Question: How might I make the 1, 2, 3 in CSS? This would be trivial if I just included an image, but I'm interested in doing it completely with CSS.

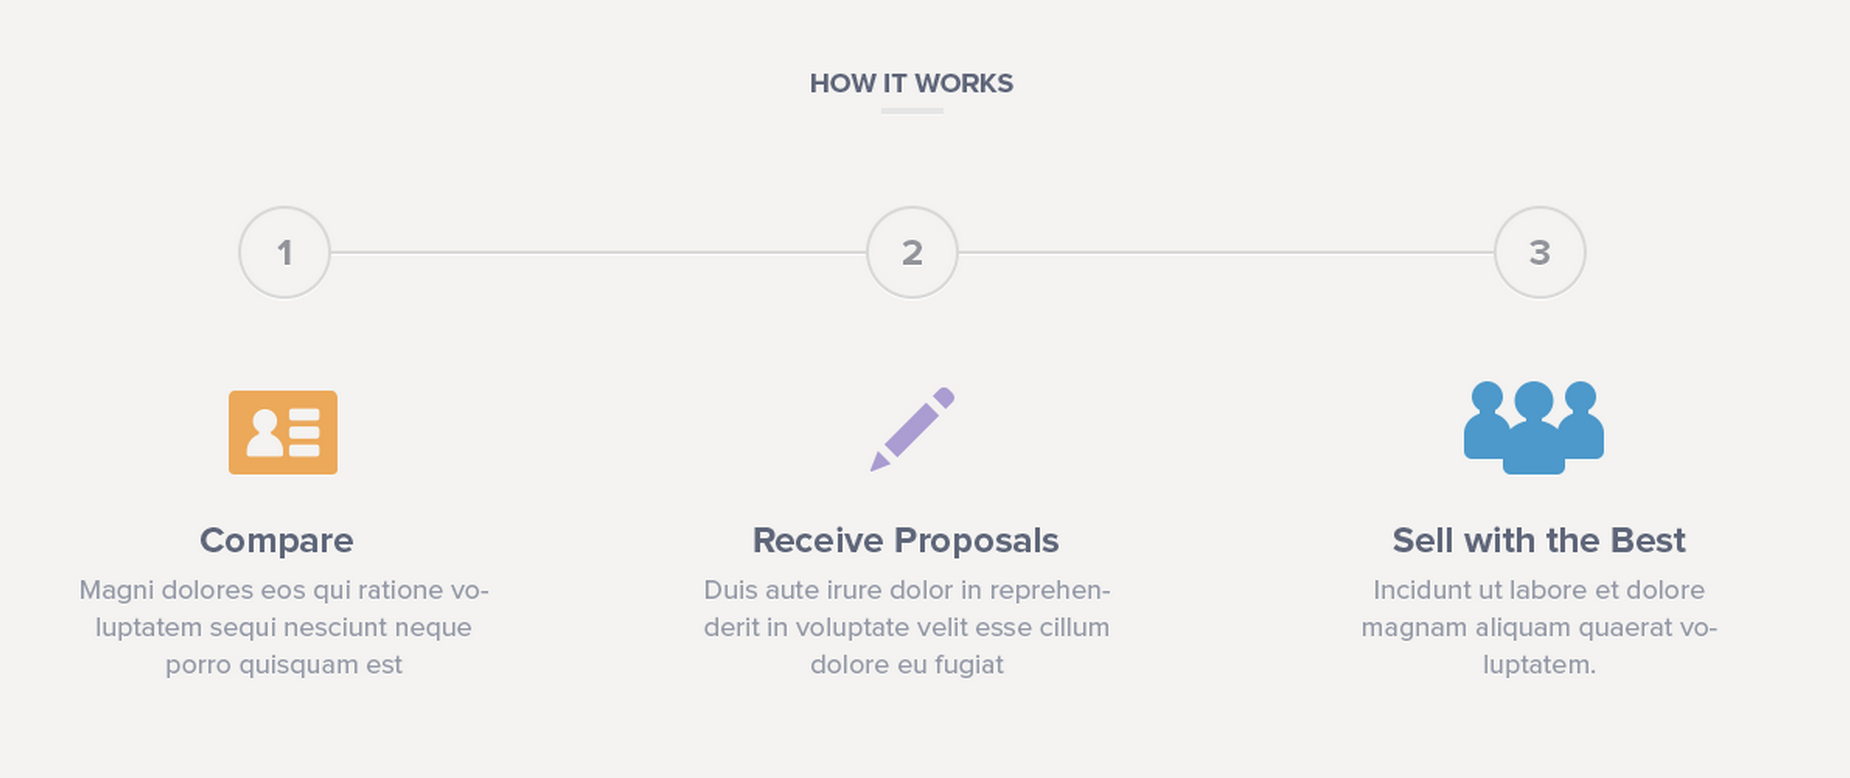
Answer: I created a demo for your request:
'''
<div class="form-group">
<div class="circle" style="float:left">1</div>
<div class="circle" style="float: right;">3</div>
<div class="circle">2</div>
</div>
.form-group {
background:linear-gradient(to top,#cccccc,#cccccc) repeat-x center;
background-size:2px 2px;
min-width:40px;
text-align: center;
line-height: 40px;
}
.circle {
width: 40px;
height: 40px;
border-radius: 50%;
border:1px solid #CCCCCC;
background: white;
margin:auto;
}
'''
<URL>